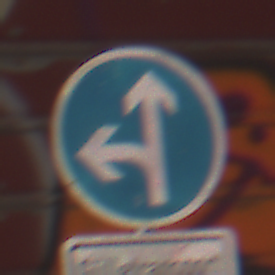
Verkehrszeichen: VorgeschriebeneFahrtrichtungGeradeausOderLinks
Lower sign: BesondereFahrzeugeUndTransportgueter12
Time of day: MorningAfternoon
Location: Outdoor (Urban)
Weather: Clear
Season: NotSpecified
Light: Natural